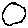
Label: circle